Question: employee has many skills
skill belongs_to employee

Skills table have employee_id(foreign key).
I want to display in view
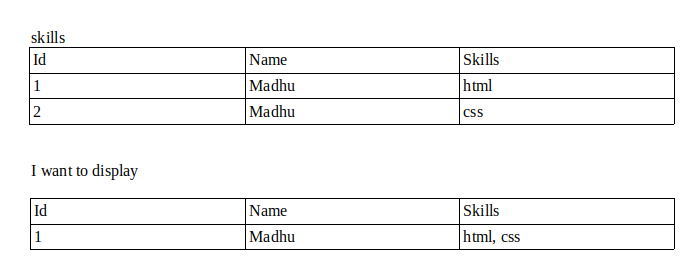
Answer: There are 4 ways to get the collections of users.
1. @employees = Employee.all.joins(:skills)
2. @employees = Employee.all.includes(:skills)
3. @employees = Employee.all.eager_load(:skills)
In your view add below code in HTML/HAML/SLIM file.
'''
<% @employees.each do |employee| %>
<tr>
<td><%= employee.name %></td>
<td><%= employee.skills.map(&:title).join(", ") %></td>
</tr>
<% end %>'
'''